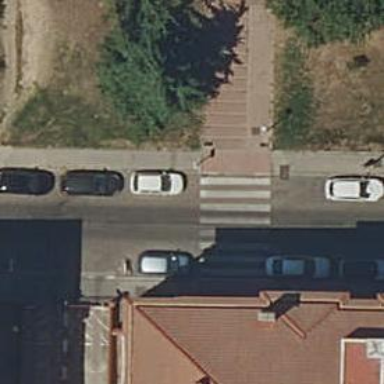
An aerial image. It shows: Steps made of paving stones.